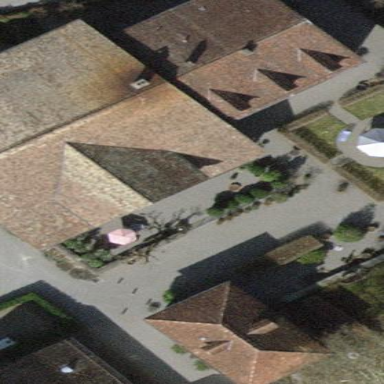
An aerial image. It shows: View of roof of building.